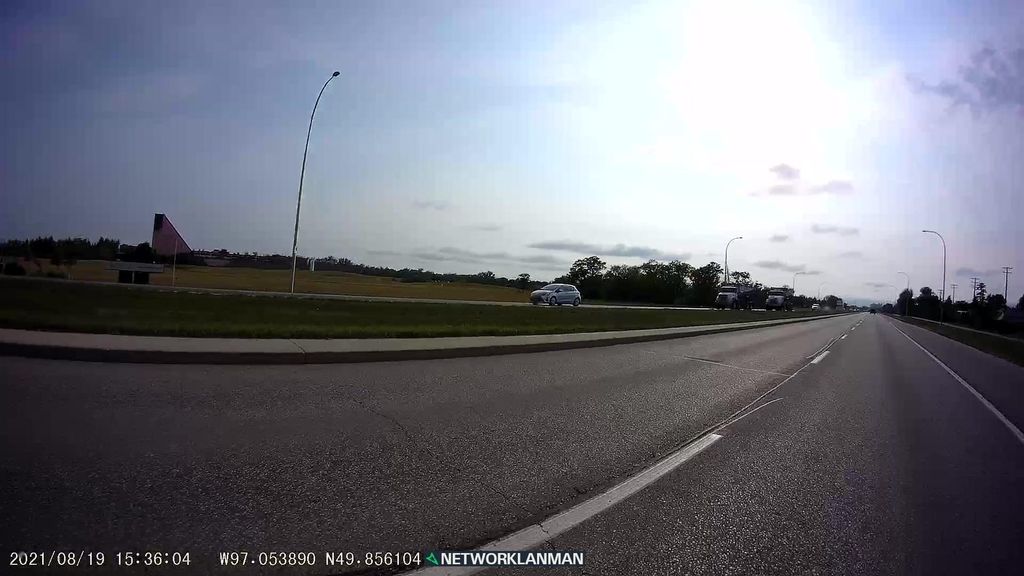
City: winnipeg